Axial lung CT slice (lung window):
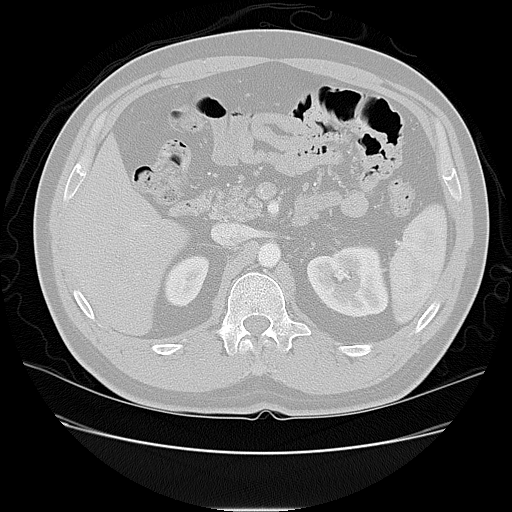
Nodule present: no